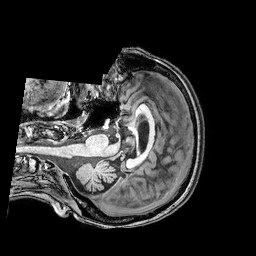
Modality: T1w
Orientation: axial
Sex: female
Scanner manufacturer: philips
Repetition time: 0.008162 s
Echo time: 0.00376 s